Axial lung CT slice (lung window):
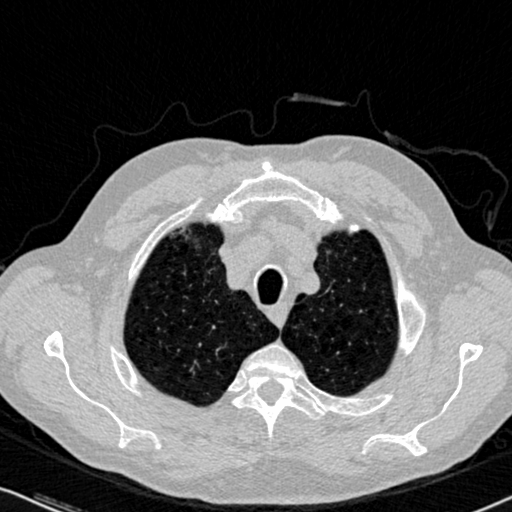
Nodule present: no